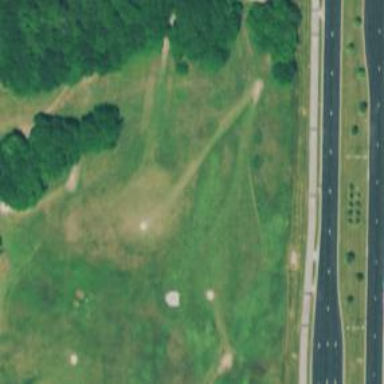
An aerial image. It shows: Disc golf course designed for leisure and sport.